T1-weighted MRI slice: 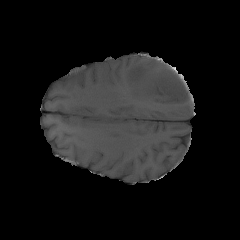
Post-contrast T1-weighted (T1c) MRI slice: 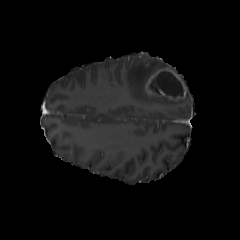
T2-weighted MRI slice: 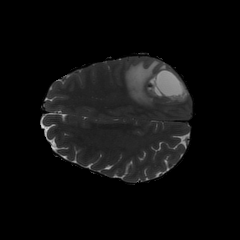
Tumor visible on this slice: yes